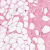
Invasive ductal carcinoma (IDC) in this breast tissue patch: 0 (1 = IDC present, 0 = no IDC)